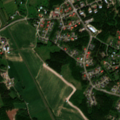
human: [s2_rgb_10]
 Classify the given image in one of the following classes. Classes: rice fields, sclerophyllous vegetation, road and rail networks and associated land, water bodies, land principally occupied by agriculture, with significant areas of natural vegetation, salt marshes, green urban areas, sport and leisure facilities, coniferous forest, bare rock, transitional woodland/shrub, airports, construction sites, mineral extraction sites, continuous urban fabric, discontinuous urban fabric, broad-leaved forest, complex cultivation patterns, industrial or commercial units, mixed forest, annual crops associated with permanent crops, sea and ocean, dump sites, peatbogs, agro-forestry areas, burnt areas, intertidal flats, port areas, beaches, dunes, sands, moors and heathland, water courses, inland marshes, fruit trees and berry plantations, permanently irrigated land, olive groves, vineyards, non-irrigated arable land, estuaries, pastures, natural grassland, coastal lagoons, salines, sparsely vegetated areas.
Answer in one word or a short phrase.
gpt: discontinuous urban fabric, non-irrigated arable land, mixed forest